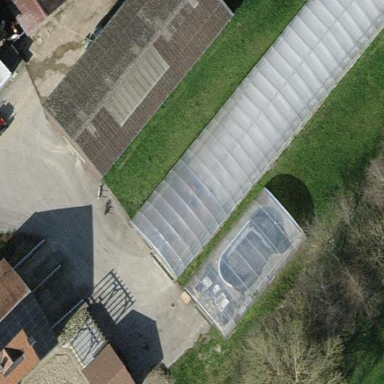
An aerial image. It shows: Greenhouse.